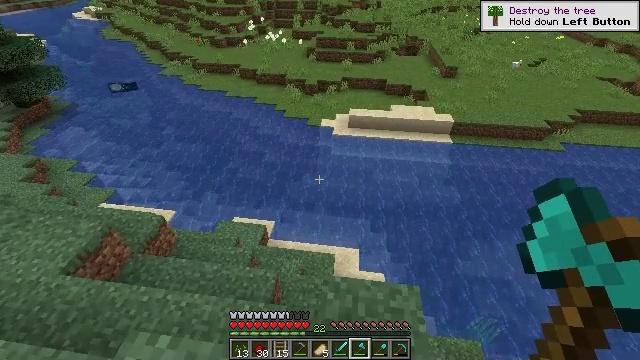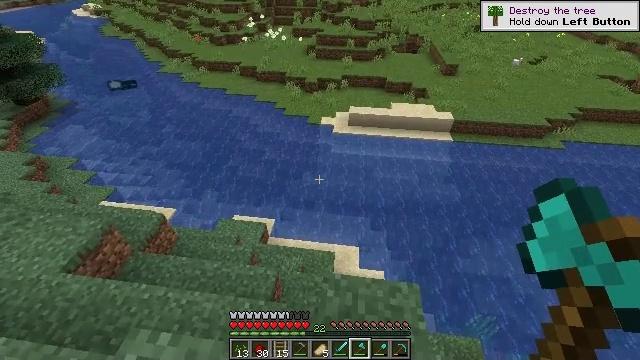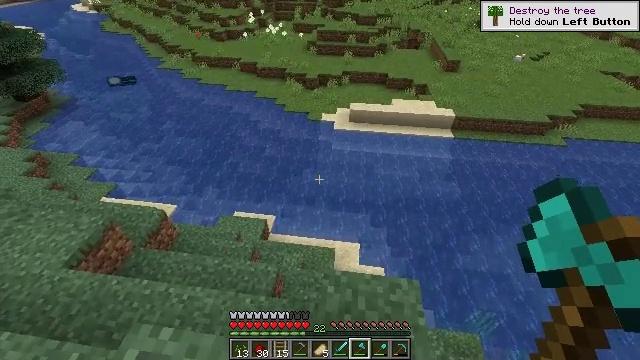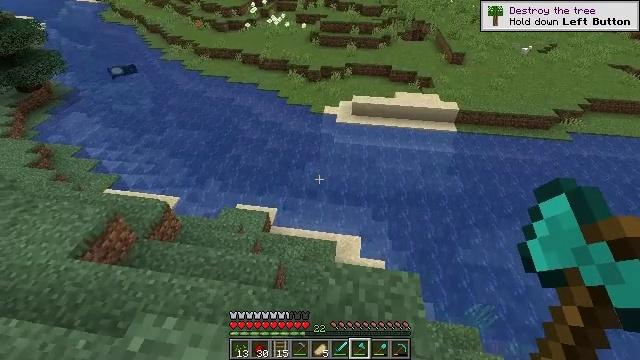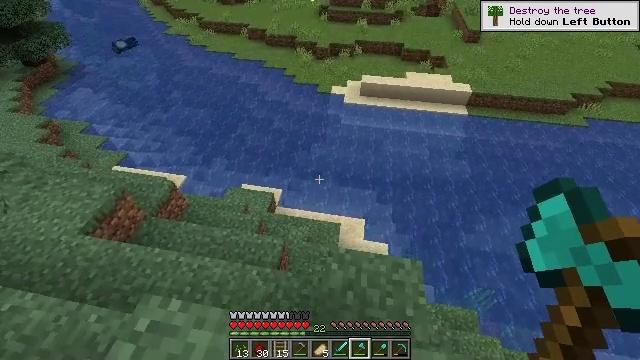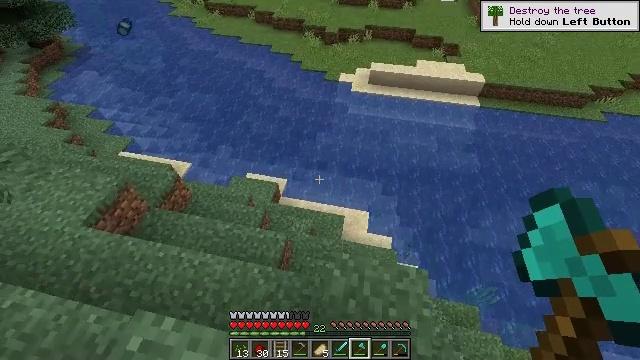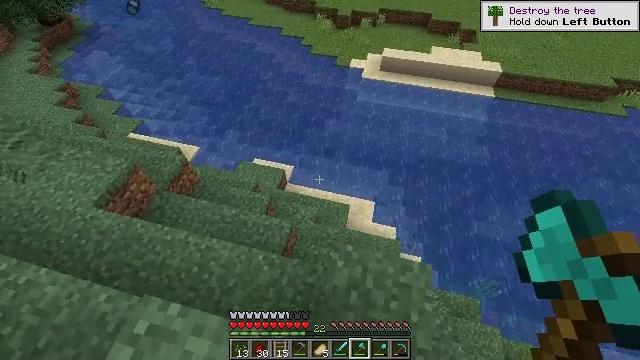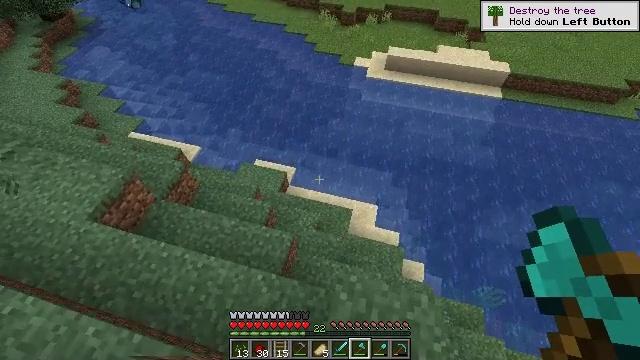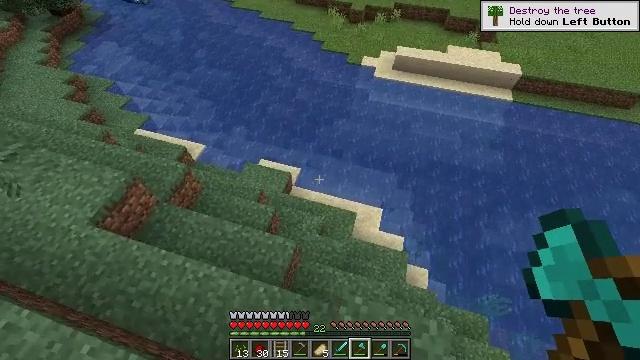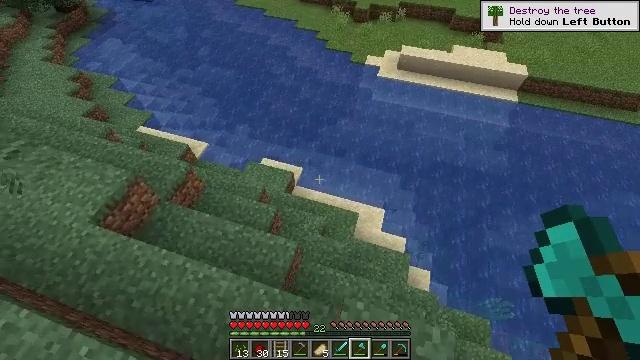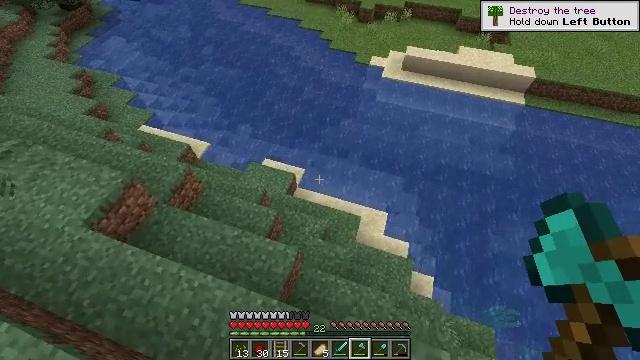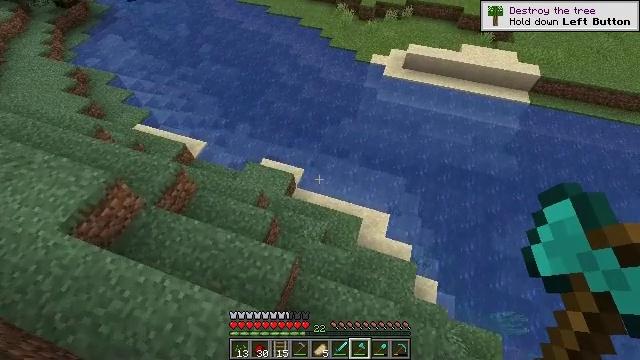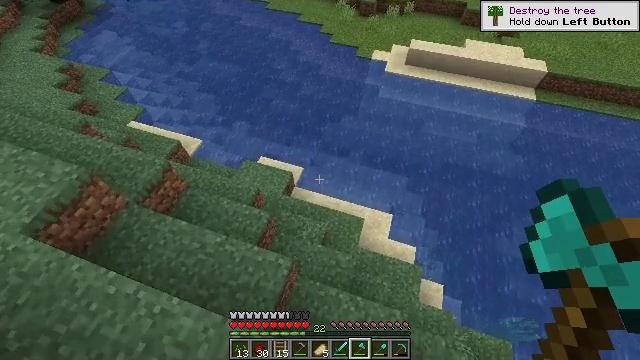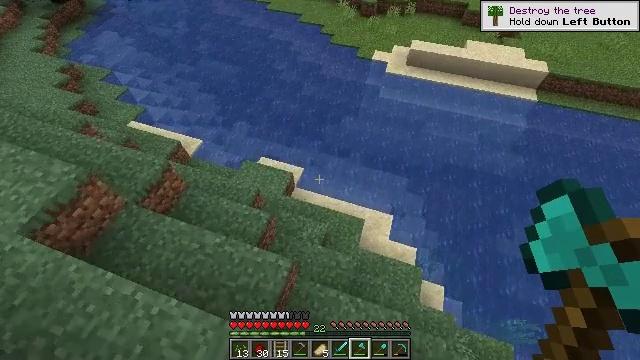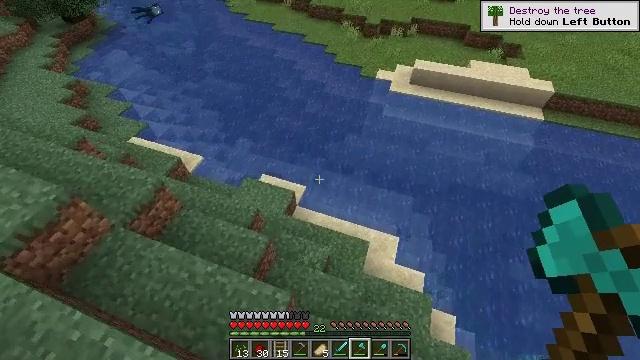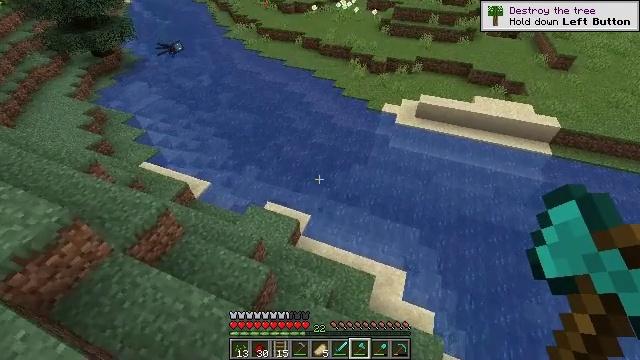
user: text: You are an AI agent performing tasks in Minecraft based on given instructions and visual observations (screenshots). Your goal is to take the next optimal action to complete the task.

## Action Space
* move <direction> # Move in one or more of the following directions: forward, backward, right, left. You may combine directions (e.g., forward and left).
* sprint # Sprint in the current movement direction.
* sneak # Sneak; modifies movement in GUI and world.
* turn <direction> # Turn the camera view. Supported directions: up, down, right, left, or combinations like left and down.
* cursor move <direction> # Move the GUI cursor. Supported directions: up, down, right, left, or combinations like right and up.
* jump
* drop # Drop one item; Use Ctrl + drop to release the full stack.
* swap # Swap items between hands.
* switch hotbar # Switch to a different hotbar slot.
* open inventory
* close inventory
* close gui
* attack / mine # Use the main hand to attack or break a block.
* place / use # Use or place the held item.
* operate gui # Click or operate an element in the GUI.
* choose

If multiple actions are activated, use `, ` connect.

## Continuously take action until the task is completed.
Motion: motion action
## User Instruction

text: Kill the chicken.
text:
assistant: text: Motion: no_op
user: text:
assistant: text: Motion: no_op
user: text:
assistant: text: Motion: turn down
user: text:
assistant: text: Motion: move forward, turn left and down
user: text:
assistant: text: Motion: move forward, turn left and down
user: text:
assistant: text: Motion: move forward, turn left and down
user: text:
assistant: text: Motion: move forward
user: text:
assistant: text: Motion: move forward, turn left
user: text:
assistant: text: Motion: move forward
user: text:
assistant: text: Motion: move forward
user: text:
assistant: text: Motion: move forward
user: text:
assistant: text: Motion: move forward
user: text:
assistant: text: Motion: no_op
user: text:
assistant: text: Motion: turn up
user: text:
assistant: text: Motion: turn left and up
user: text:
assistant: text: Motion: turn left and up
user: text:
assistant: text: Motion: turn up
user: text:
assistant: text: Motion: turn up
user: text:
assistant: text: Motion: turn up
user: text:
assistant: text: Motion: turn up
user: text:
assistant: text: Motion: no_op
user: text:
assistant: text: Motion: no_op
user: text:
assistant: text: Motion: no_op
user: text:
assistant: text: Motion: no_op
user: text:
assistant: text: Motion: no_op
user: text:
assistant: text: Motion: no_op
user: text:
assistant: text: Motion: no_op
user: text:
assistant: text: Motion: no_op
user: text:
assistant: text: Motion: no_op
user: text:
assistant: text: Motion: no_op